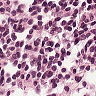
Metastatic tissue present: no